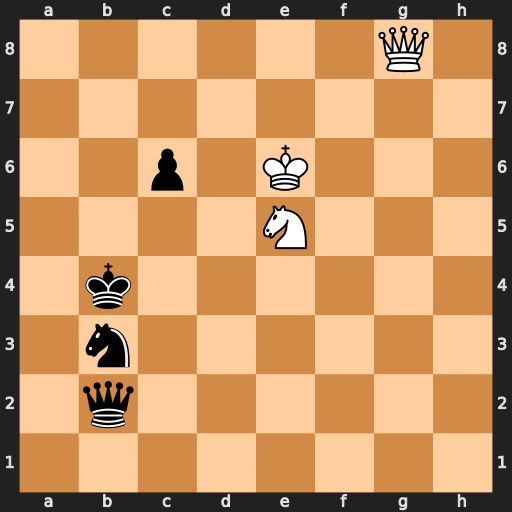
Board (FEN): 6Q1/8/2p1K3/4N3/1k6/1n6/1q6/8
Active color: w
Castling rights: -
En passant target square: -
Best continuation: Nd3+ Kc3 Nxb2